Question: I'm trying to make the layout of a website which has separate backgrounds for the header and footer. So this is basically how I do:
'''
body{
background: url(images/header.png) top center no-repeat,
url(images/footer2.png) bottom center no-repeat,
url(images/bg.jpg) fixed;
background-size: contain, contain, auto;
}
'''
The reason why I choose to do this is because when I apply the backgrounds for the header and footer (instead of the body), the background can not cover the width of the screen. But there's this bug: when I zoom in or zoom out, only the size of the content changes, while the sizes of the backgrounds remain the same like in the screenshot below:

What could be the best solution in this case? I'm looking for a pure CSS solution (not having to alter the HTML markup). Please help me out and thanks.
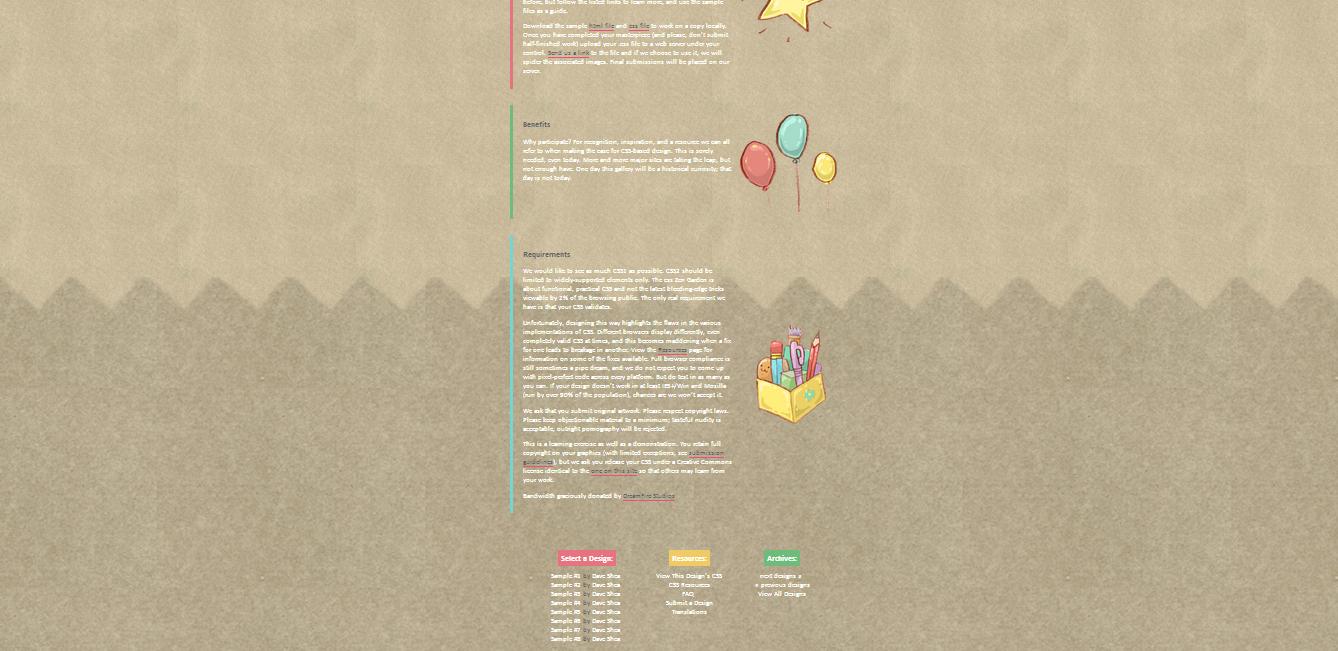
Answer: Your problem is the use of 'contain' in your background definition. This keeps the size of the image as big as the body, and the body is staying at full size.
Try using repeat-x instead of no-repeat, and set width part of the background-size to the same value as the width the header element has.
That should make it scale to match, unless I'm missing something.